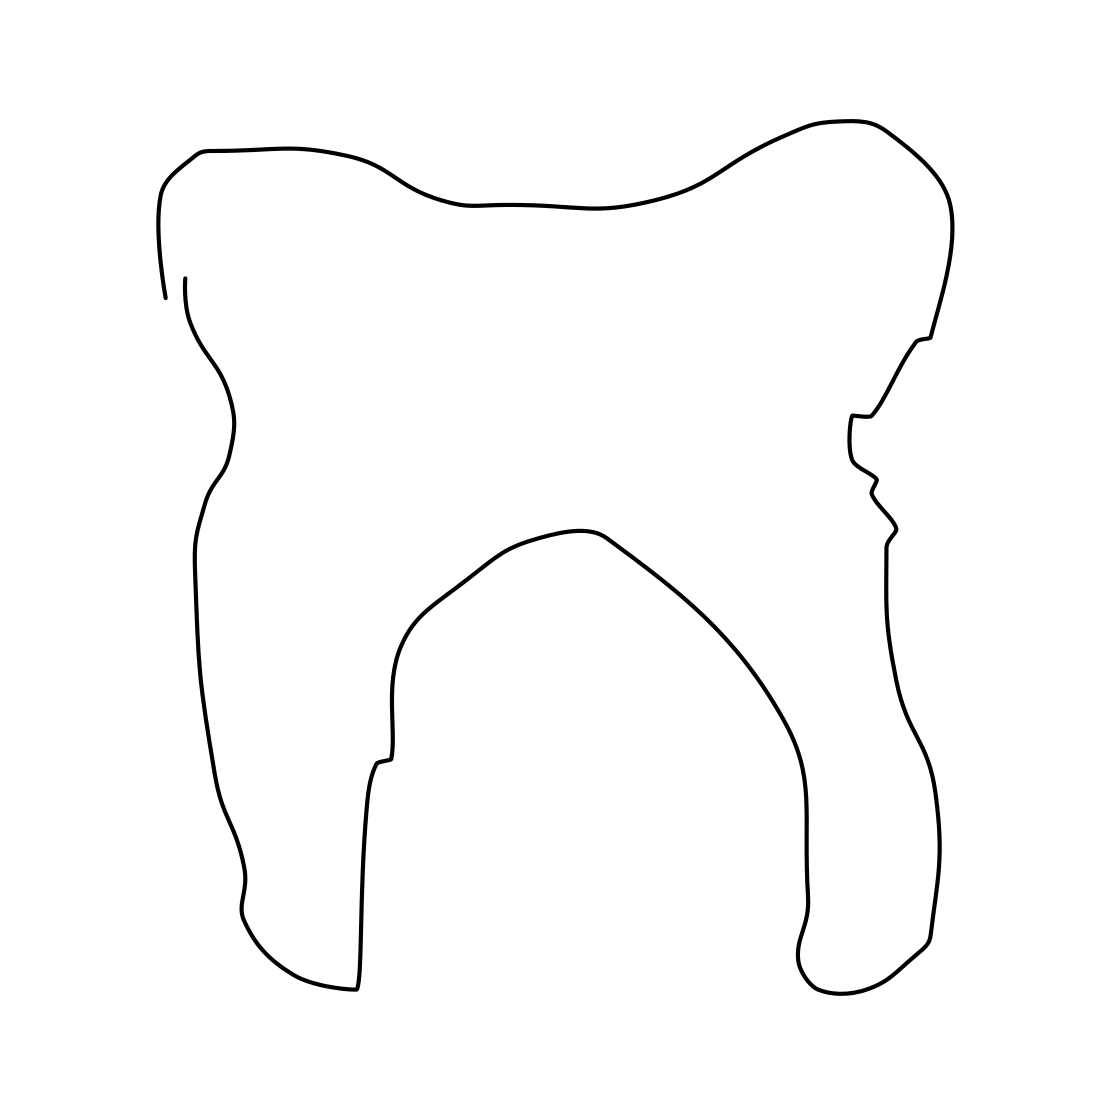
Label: tooth